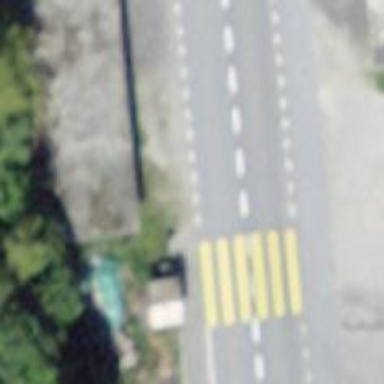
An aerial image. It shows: Bus stop with platform for public transport.